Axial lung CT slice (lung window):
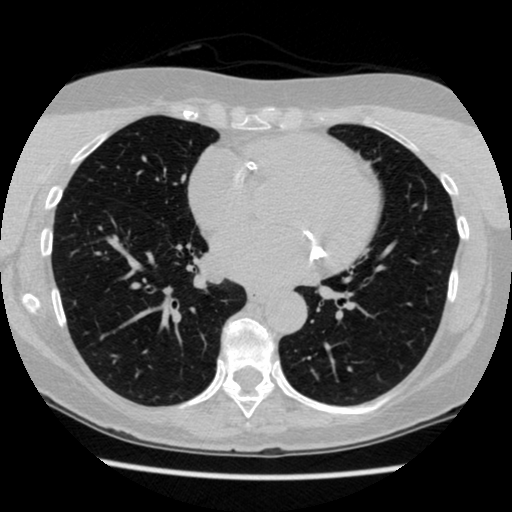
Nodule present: no